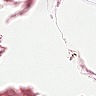
Metastatic tissue present: no